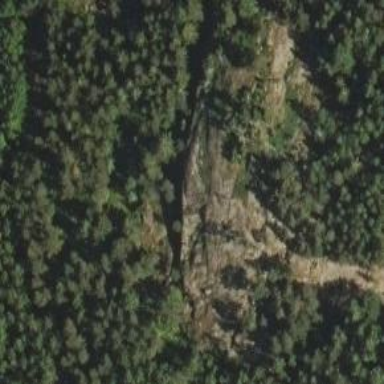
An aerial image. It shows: Cliff in nature.